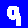
Digit: 9